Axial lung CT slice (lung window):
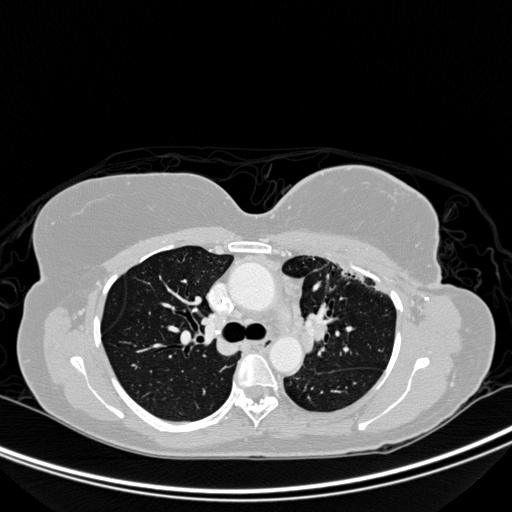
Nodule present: no